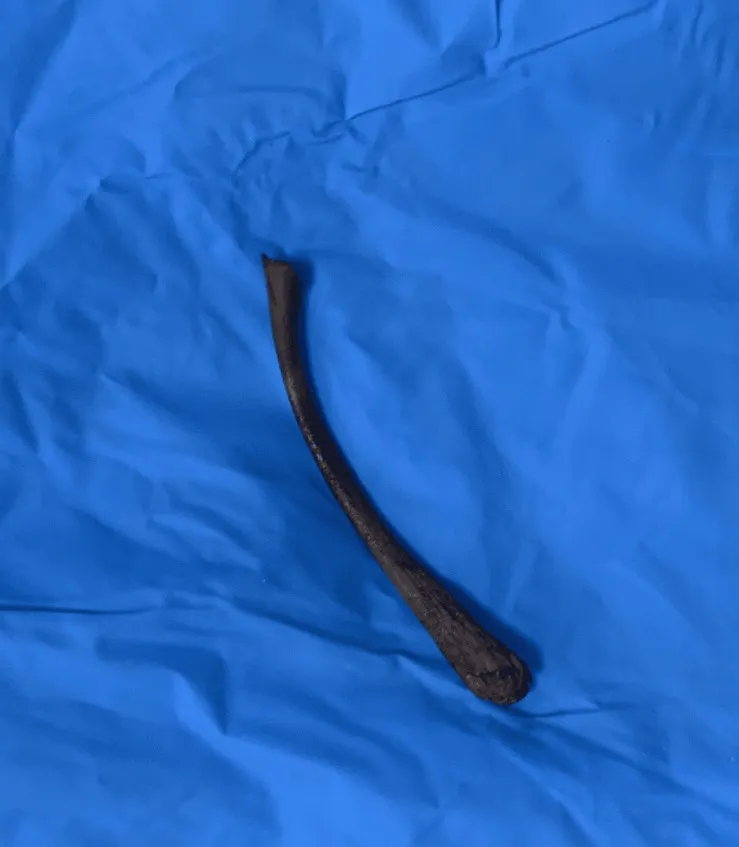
The retrieved chicken wishbone.
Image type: radiology (x_ray)